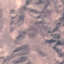
Land use / land cover class: HerbaceousVegetation